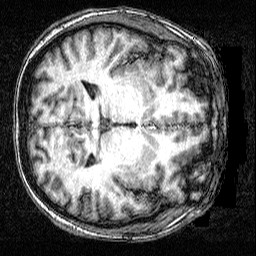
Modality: T1w
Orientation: axial
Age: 29
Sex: male
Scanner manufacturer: siemens
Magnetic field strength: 3 T
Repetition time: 2.5 s
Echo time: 0.00393 s